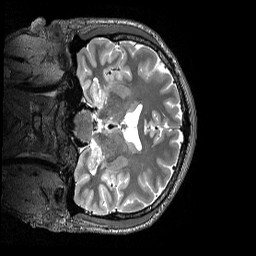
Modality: T2w
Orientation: coronal
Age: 31
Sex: male
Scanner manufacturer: siemens
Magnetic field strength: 3 T
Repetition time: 3.2 s
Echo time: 0.565 s